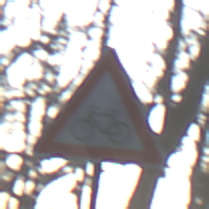
Verkehrszeichen: RadverkehrRechts
Umgebung: Outdoor, Nature
Tageszeit: SunriseSunset
Wetter: Clear
Licht: Natural
Jahreszeit: Winter
Kontrast: LowContrast